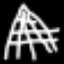
Label: The Eiffel Tower